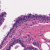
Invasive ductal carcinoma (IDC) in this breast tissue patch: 0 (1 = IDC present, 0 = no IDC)